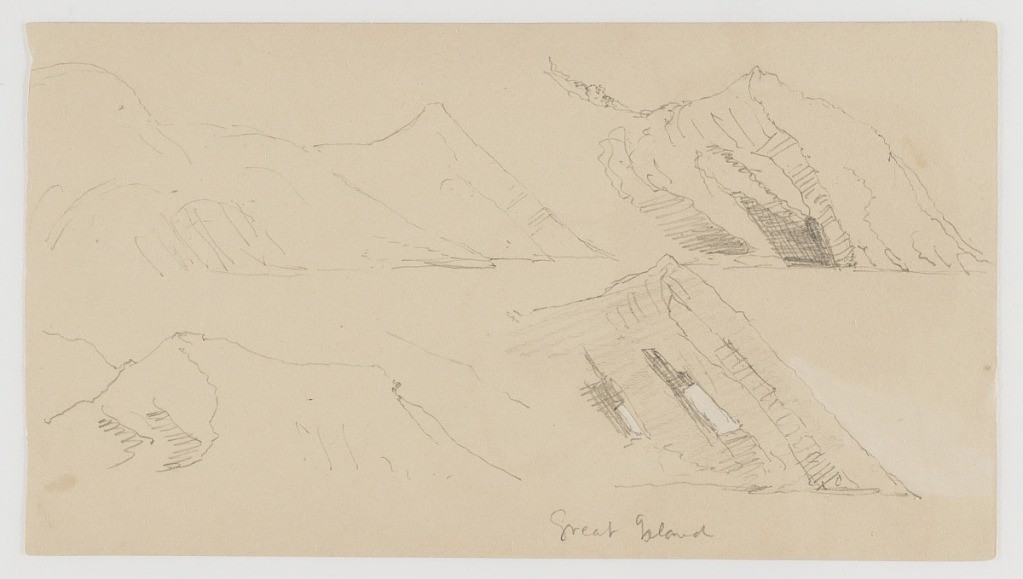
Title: Coastline Cliffs of Great Island, Newfoundland and Labrador, Canada
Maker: Frederic Edwin Church, American, 1826–1900
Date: June-July 1859
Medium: Graphite and white gouache on light brown paper
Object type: Drawing
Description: Landscape sketch showing four views of sheer cliffs and craggy mountains along the coast of Great Island (one of the Ramea Islands) in Newfoundland and Labrador, Canada. Four sketches are organized into each quadrant of the leaf: at upper left, a distant view of the curving coastline, with a tall, sharp, and triangular mountain at the far end of the coast; at upper right, a closer view of that sharp mountain that makes visible the diagonal layers of rock strata that comprise it; at lower right, a similarly close view of that mountain, but rotated leftwards toward the shore, such that the slope straightens out to a diagonal line; and finally, at lower left, a frontal view of a rolling coastal mountain is also included.